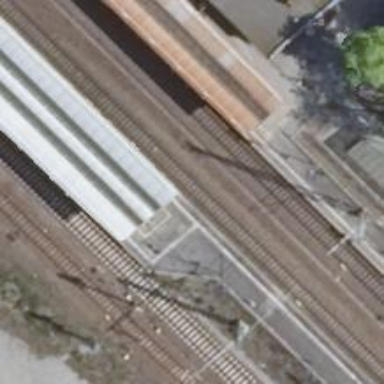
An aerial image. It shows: Platform with shelter for public transport. The platform is marked by railway platform edge.